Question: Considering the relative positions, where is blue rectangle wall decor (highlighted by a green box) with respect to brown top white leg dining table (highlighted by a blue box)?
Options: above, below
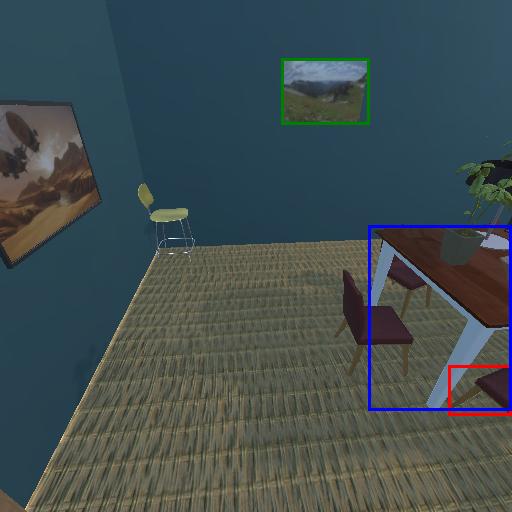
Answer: above